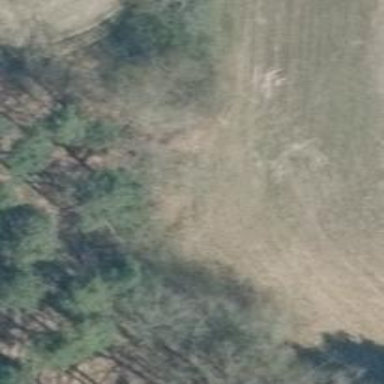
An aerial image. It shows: Row of trees in natural setting.